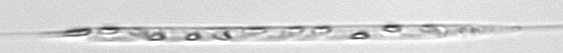
Label: Rhizosolenia